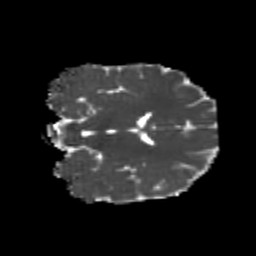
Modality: MD
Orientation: coronal
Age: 21
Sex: male
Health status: healthy
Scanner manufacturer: philips
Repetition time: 7.388 s
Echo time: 0.08599 s